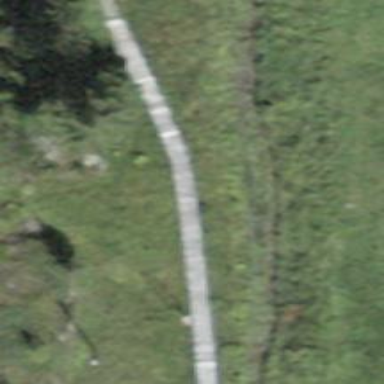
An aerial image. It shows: Footway road with boardwalk bridge.